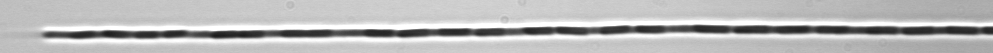
Label: Leptocylindrus